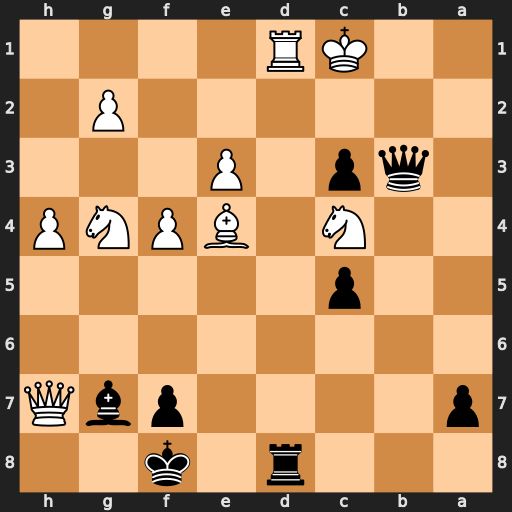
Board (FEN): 3r1k2/p4pbQ/8/2p5/2N1BPNP/1qp1P3/6P1/2KR4
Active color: b
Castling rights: -
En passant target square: -
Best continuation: Rxd1#